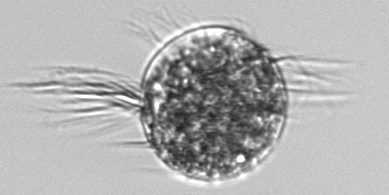
Label: Pelagostrobilidium